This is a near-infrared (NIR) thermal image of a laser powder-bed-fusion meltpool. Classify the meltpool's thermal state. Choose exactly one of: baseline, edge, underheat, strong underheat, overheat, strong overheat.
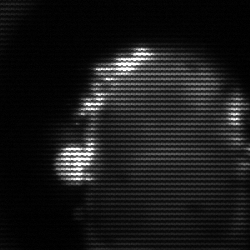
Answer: baseline